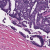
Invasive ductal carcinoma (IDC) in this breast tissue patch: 1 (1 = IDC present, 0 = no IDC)